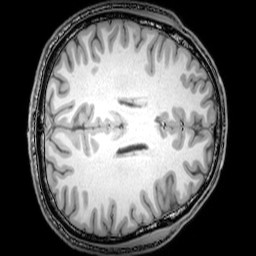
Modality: T1w
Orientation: axial
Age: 25
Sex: male
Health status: healthy
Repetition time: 0.081 s
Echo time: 0.037 s